Interaction volume radius: 5 \u00c5
Interaction volume height: 30 \u00c5
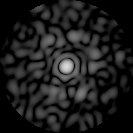
Disorder parameter: 0.8451